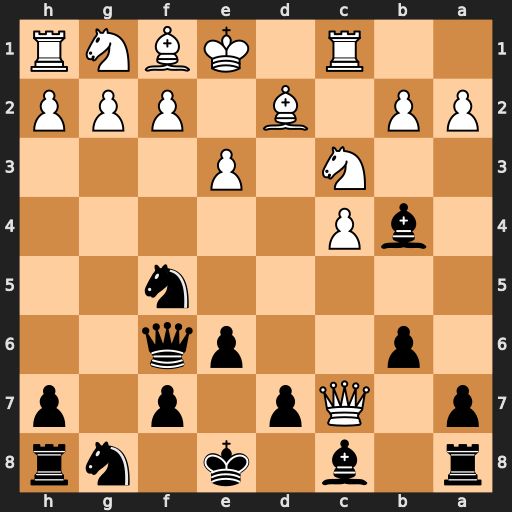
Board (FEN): r1b1k1nr/p1Qp1p1p/1p2pq2/5n2/1bP5/2N1P3/PP1B1PPP/2R1KBNR
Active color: b
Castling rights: Kkq
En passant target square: -
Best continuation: Bd6 Ne4 Bxc7 Nxf6+ Nxf6